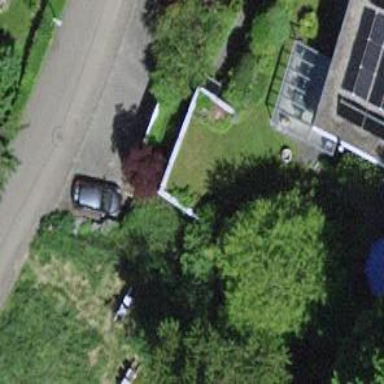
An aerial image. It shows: Garage building.